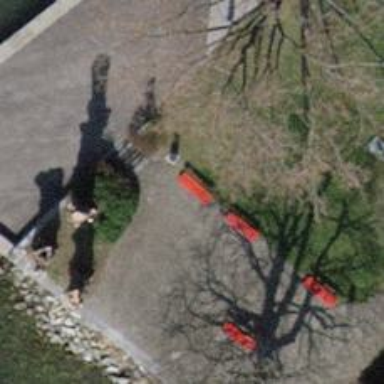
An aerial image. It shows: Red bench.